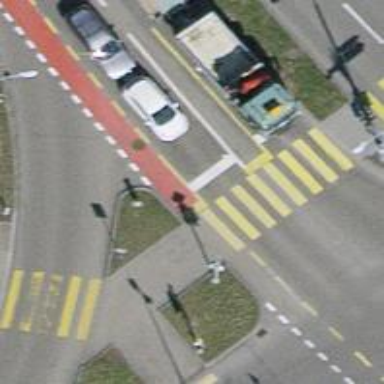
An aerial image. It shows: Road with traffic signals.